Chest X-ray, PA view. Patient: 33 years old, sex M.
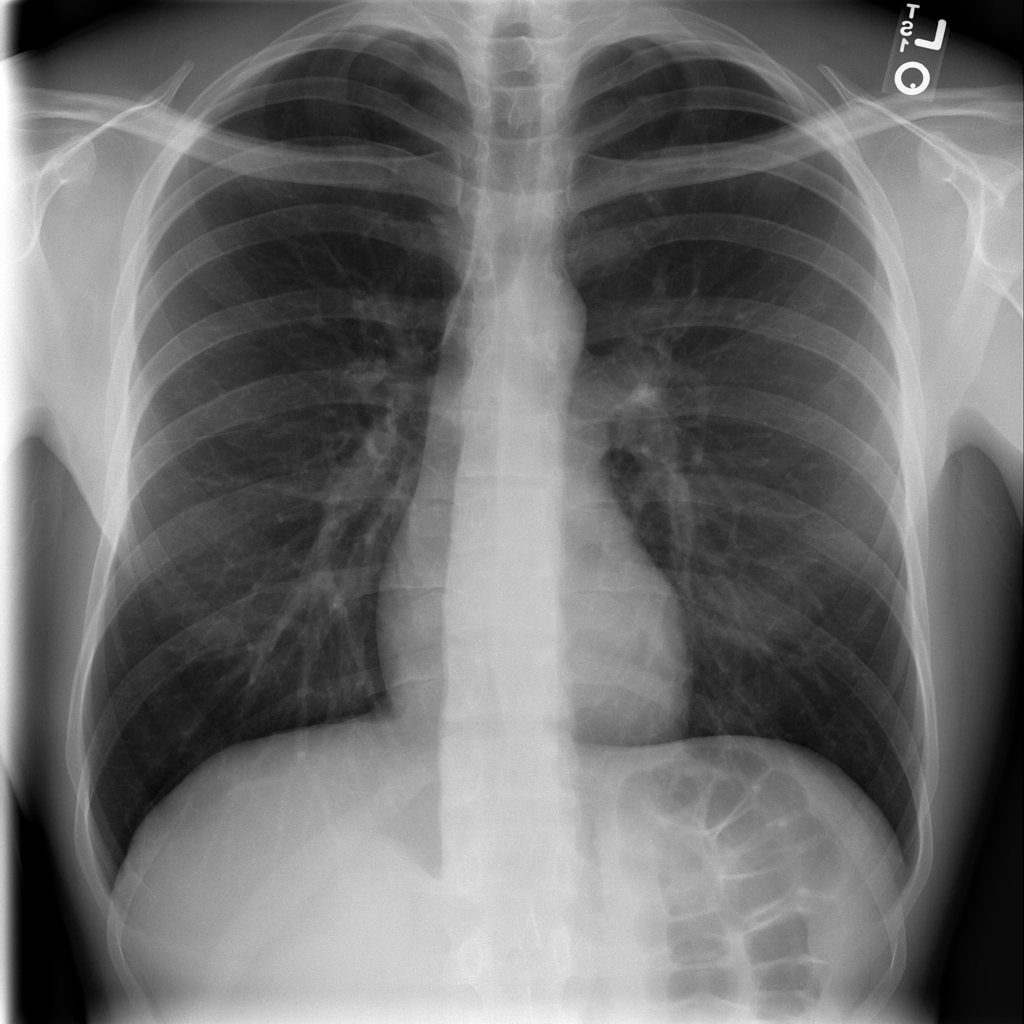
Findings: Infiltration